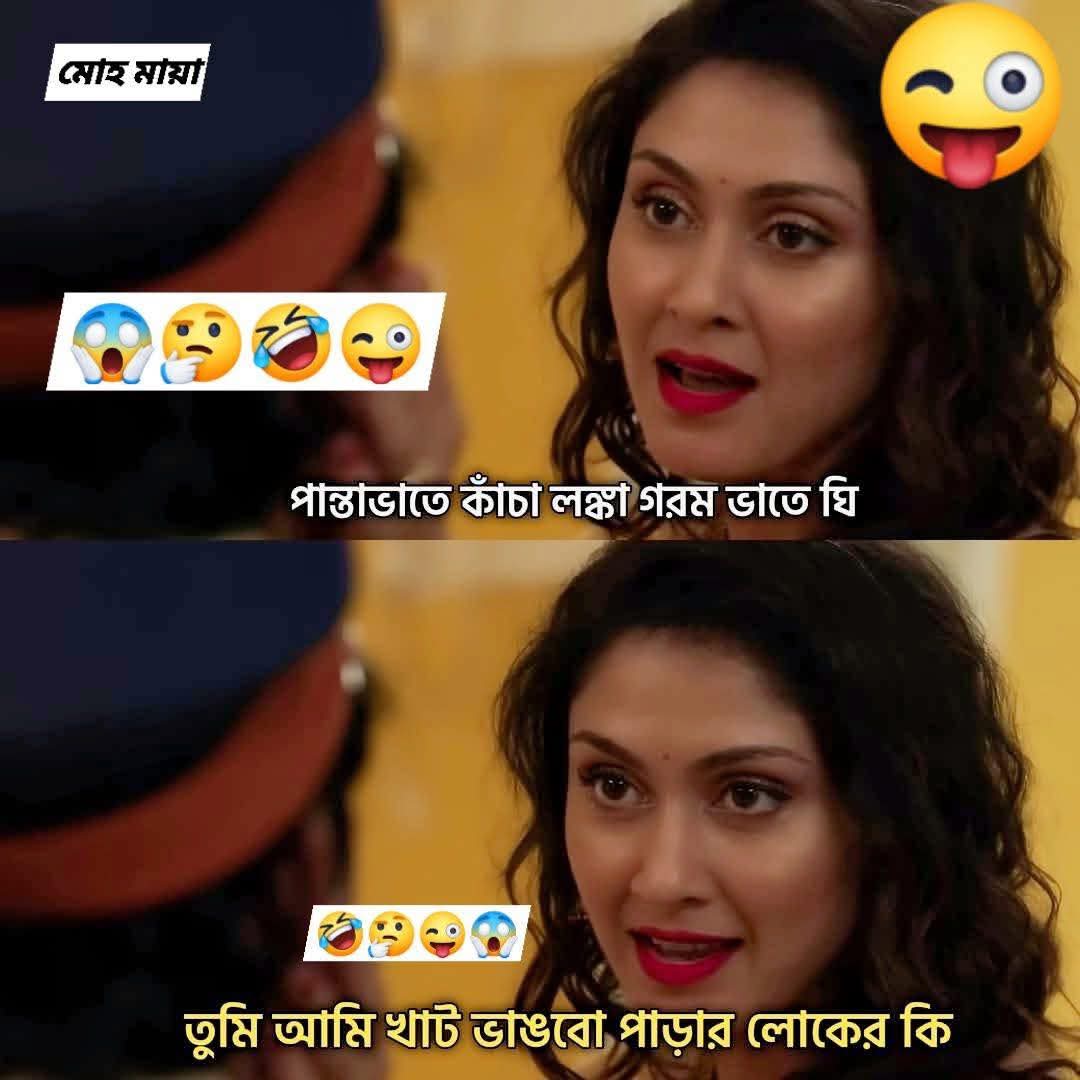
Text: পান্তাভাতে কাঁচা লঙ্কা গরম ভাতে ঘি
তুমি আমি খাট ভাঙবো পাড়ার লোকের কি
Label: Non Hate